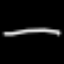
Label: line